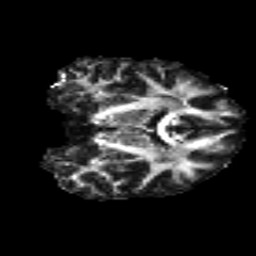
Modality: FA
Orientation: coronal
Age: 21
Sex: female
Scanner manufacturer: siemens
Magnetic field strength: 3 T
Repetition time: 8.8 s
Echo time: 0.085 s